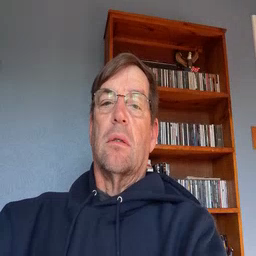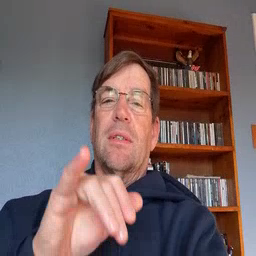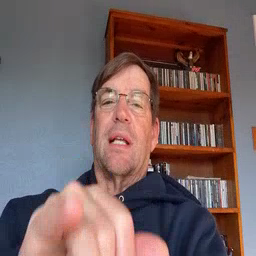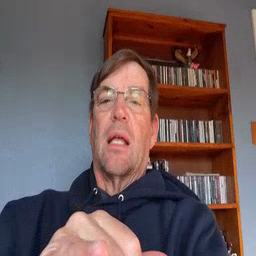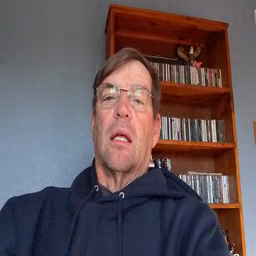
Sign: stay